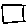
Label: square